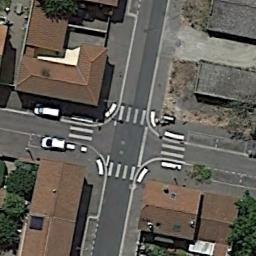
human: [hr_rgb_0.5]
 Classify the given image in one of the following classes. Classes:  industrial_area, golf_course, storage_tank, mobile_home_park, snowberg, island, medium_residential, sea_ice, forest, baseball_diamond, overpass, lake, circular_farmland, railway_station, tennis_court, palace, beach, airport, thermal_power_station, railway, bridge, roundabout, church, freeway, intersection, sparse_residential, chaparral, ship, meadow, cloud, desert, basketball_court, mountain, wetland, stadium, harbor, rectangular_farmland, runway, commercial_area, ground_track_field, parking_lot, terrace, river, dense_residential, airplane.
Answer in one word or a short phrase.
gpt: intersection